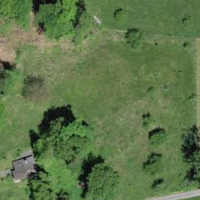
EUNIS habitat code: 24
Species observed at this site:
Hedera helix